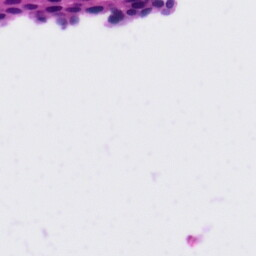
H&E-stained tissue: Tonsil